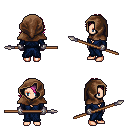
a pixel art fantasy rpg character, female body template, human, light skin, blue robe, red pants, pink swoop hairstyle, cloth hood, metal gloves, spear, four views (front, back, left, right), 2x2 character sprite sheet, small pixel art, hard edges, no anti-aliasing